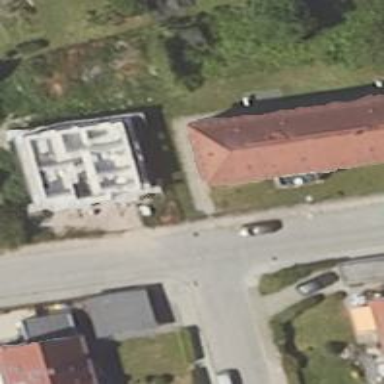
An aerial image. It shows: Residential road with sidewalks on both sides.